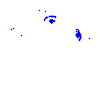
Particle: proton